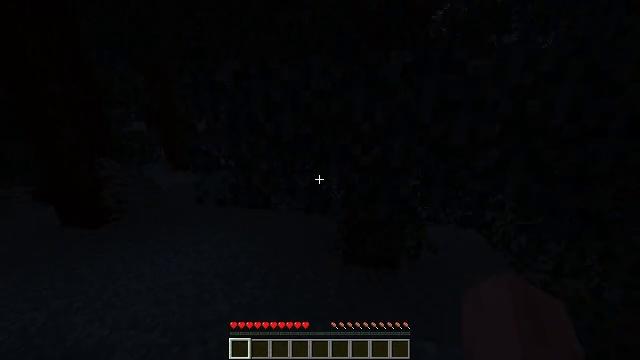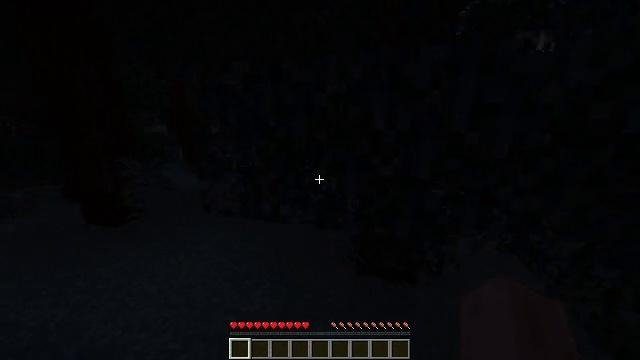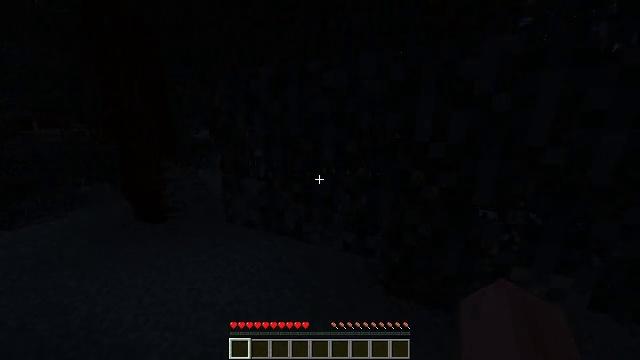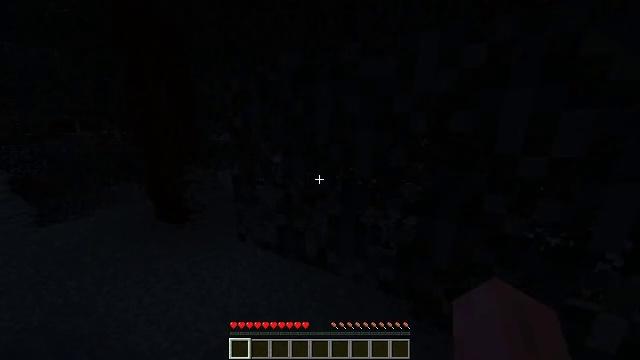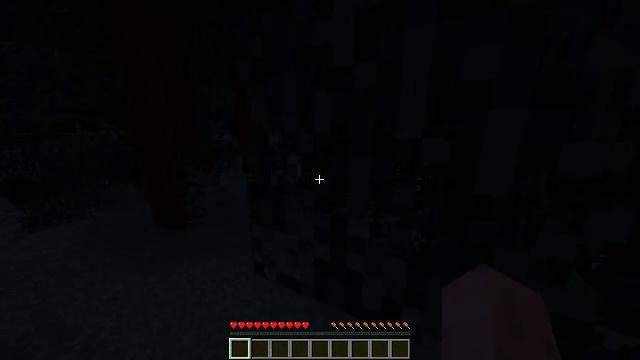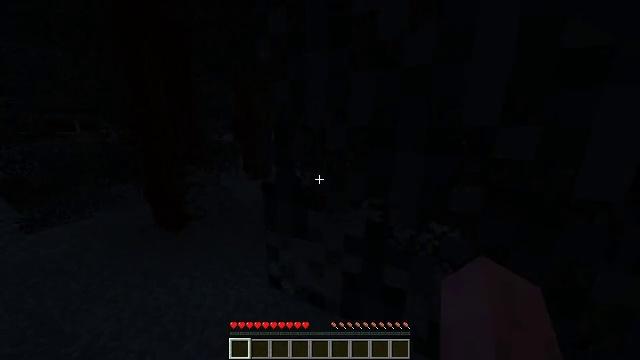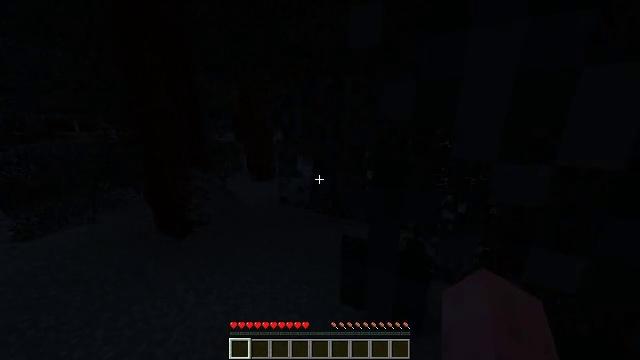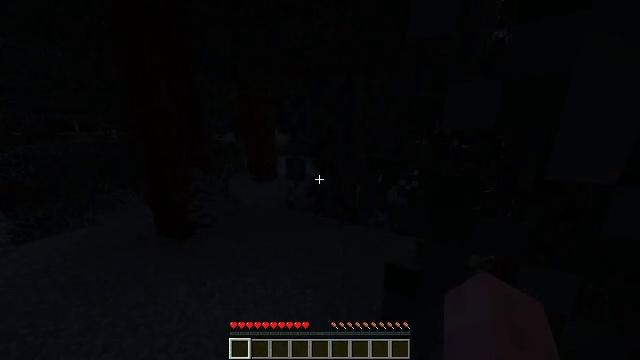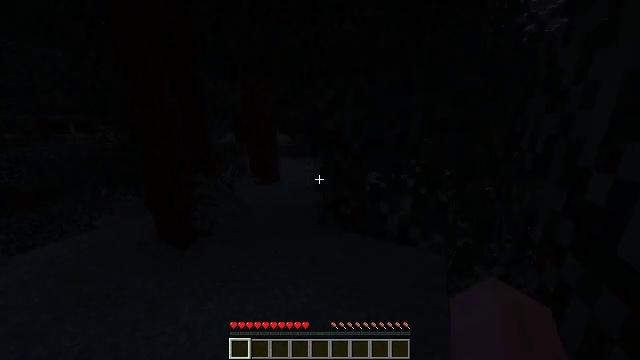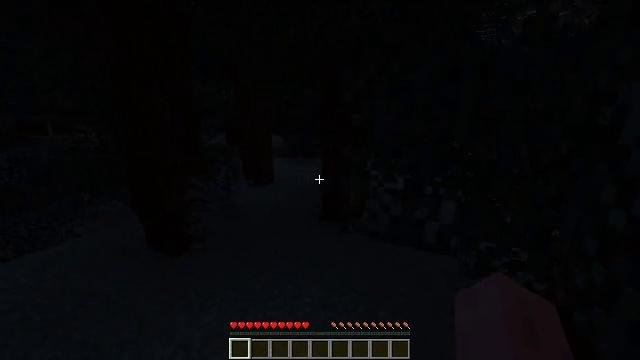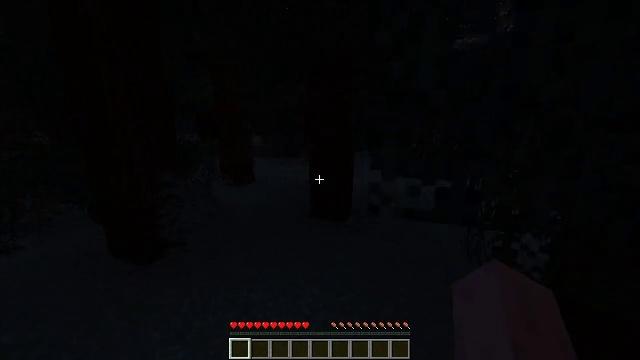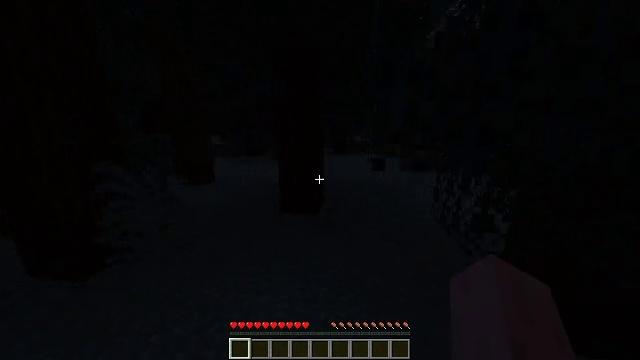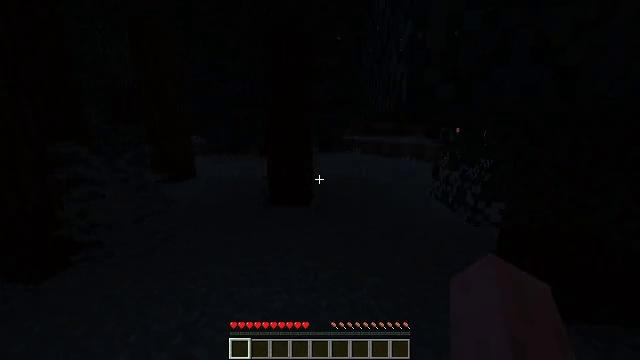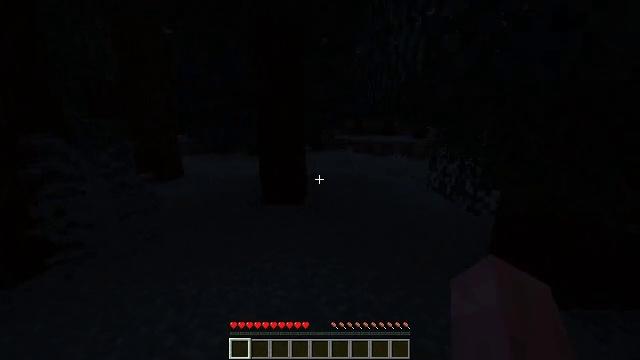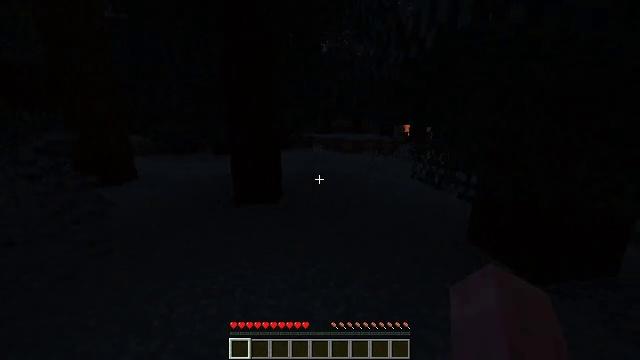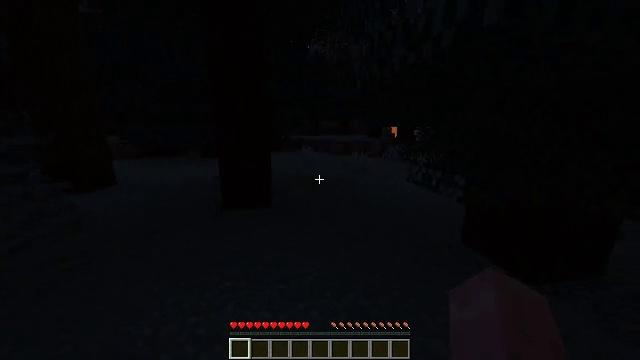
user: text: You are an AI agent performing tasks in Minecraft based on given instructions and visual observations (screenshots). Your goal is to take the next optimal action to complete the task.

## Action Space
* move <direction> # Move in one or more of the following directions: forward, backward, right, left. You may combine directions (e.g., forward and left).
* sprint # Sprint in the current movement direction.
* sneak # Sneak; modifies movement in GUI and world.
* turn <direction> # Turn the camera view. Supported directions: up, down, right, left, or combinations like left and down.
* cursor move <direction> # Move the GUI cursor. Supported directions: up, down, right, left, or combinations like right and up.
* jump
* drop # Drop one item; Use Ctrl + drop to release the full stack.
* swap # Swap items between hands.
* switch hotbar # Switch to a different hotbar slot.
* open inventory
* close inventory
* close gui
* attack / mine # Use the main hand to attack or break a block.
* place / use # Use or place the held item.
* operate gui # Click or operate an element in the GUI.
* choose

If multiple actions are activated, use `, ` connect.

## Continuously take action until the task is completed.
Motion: motion action
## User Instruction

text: Chop down the red mushroom block.
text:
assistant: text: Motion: move forward, sprint, turn left
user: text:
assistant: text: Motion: move forward and move left, sprint, turn left and up
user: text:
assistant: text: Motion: move forward and move left, sprint, turn left
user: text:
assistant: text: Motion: move forward and move left, sprint
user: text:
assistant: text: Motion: move forward and move left, sprint
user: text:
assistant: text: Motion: move forward and move left, sprint
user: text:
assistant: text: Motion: move forward and move left, sprint
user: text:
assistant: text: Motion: move forward and move left, sprint
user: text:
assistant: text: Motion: move forward and move left, sprint, turn right
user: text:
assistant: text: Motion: move forward and move left, sprint, turn right
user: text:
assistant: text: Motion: move forward and move left, sprint, turn right
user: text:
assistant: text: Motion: move forward and move left, sprint, turn right
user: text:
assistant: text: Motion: move forward and move left, sprint, turn right
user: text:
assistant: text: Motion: move forward, sprint, turn right
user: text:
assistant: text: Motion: move forward, sprint, turn right
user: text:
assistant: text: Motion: move forward, sprint
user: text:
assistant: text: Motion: move forward, sprint
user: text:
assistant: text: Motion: move forward, sprint
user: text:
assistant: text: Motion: move forward, sprint
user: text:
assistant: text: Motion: move forward, sprint, turn right
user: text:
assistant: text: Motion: move forward, sprint, turn right
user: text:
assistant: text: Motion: move forward, sprint, turn right
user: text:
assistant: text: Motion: move forward, sprint
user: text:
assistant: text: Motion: move forward, sprint
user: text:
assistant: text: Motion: move forward, sprint, turn right
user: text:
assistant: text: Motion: move forward, sprint, turn right
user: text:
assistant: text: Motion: move forward, sprint, turn right
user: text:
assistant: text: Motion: move forward, sprint, turn right and up
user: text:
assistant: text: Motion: move forward, sprint, turn right
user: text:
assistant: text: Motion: move forward, sprint, turn right